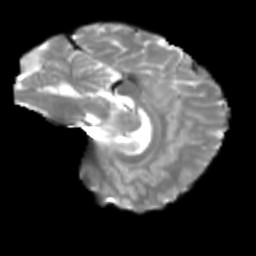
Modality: T2w
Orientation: sagittal
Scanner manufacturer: siemens
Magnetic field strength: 3 T
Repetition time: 4 s
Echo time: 0.0594 s